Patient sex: M
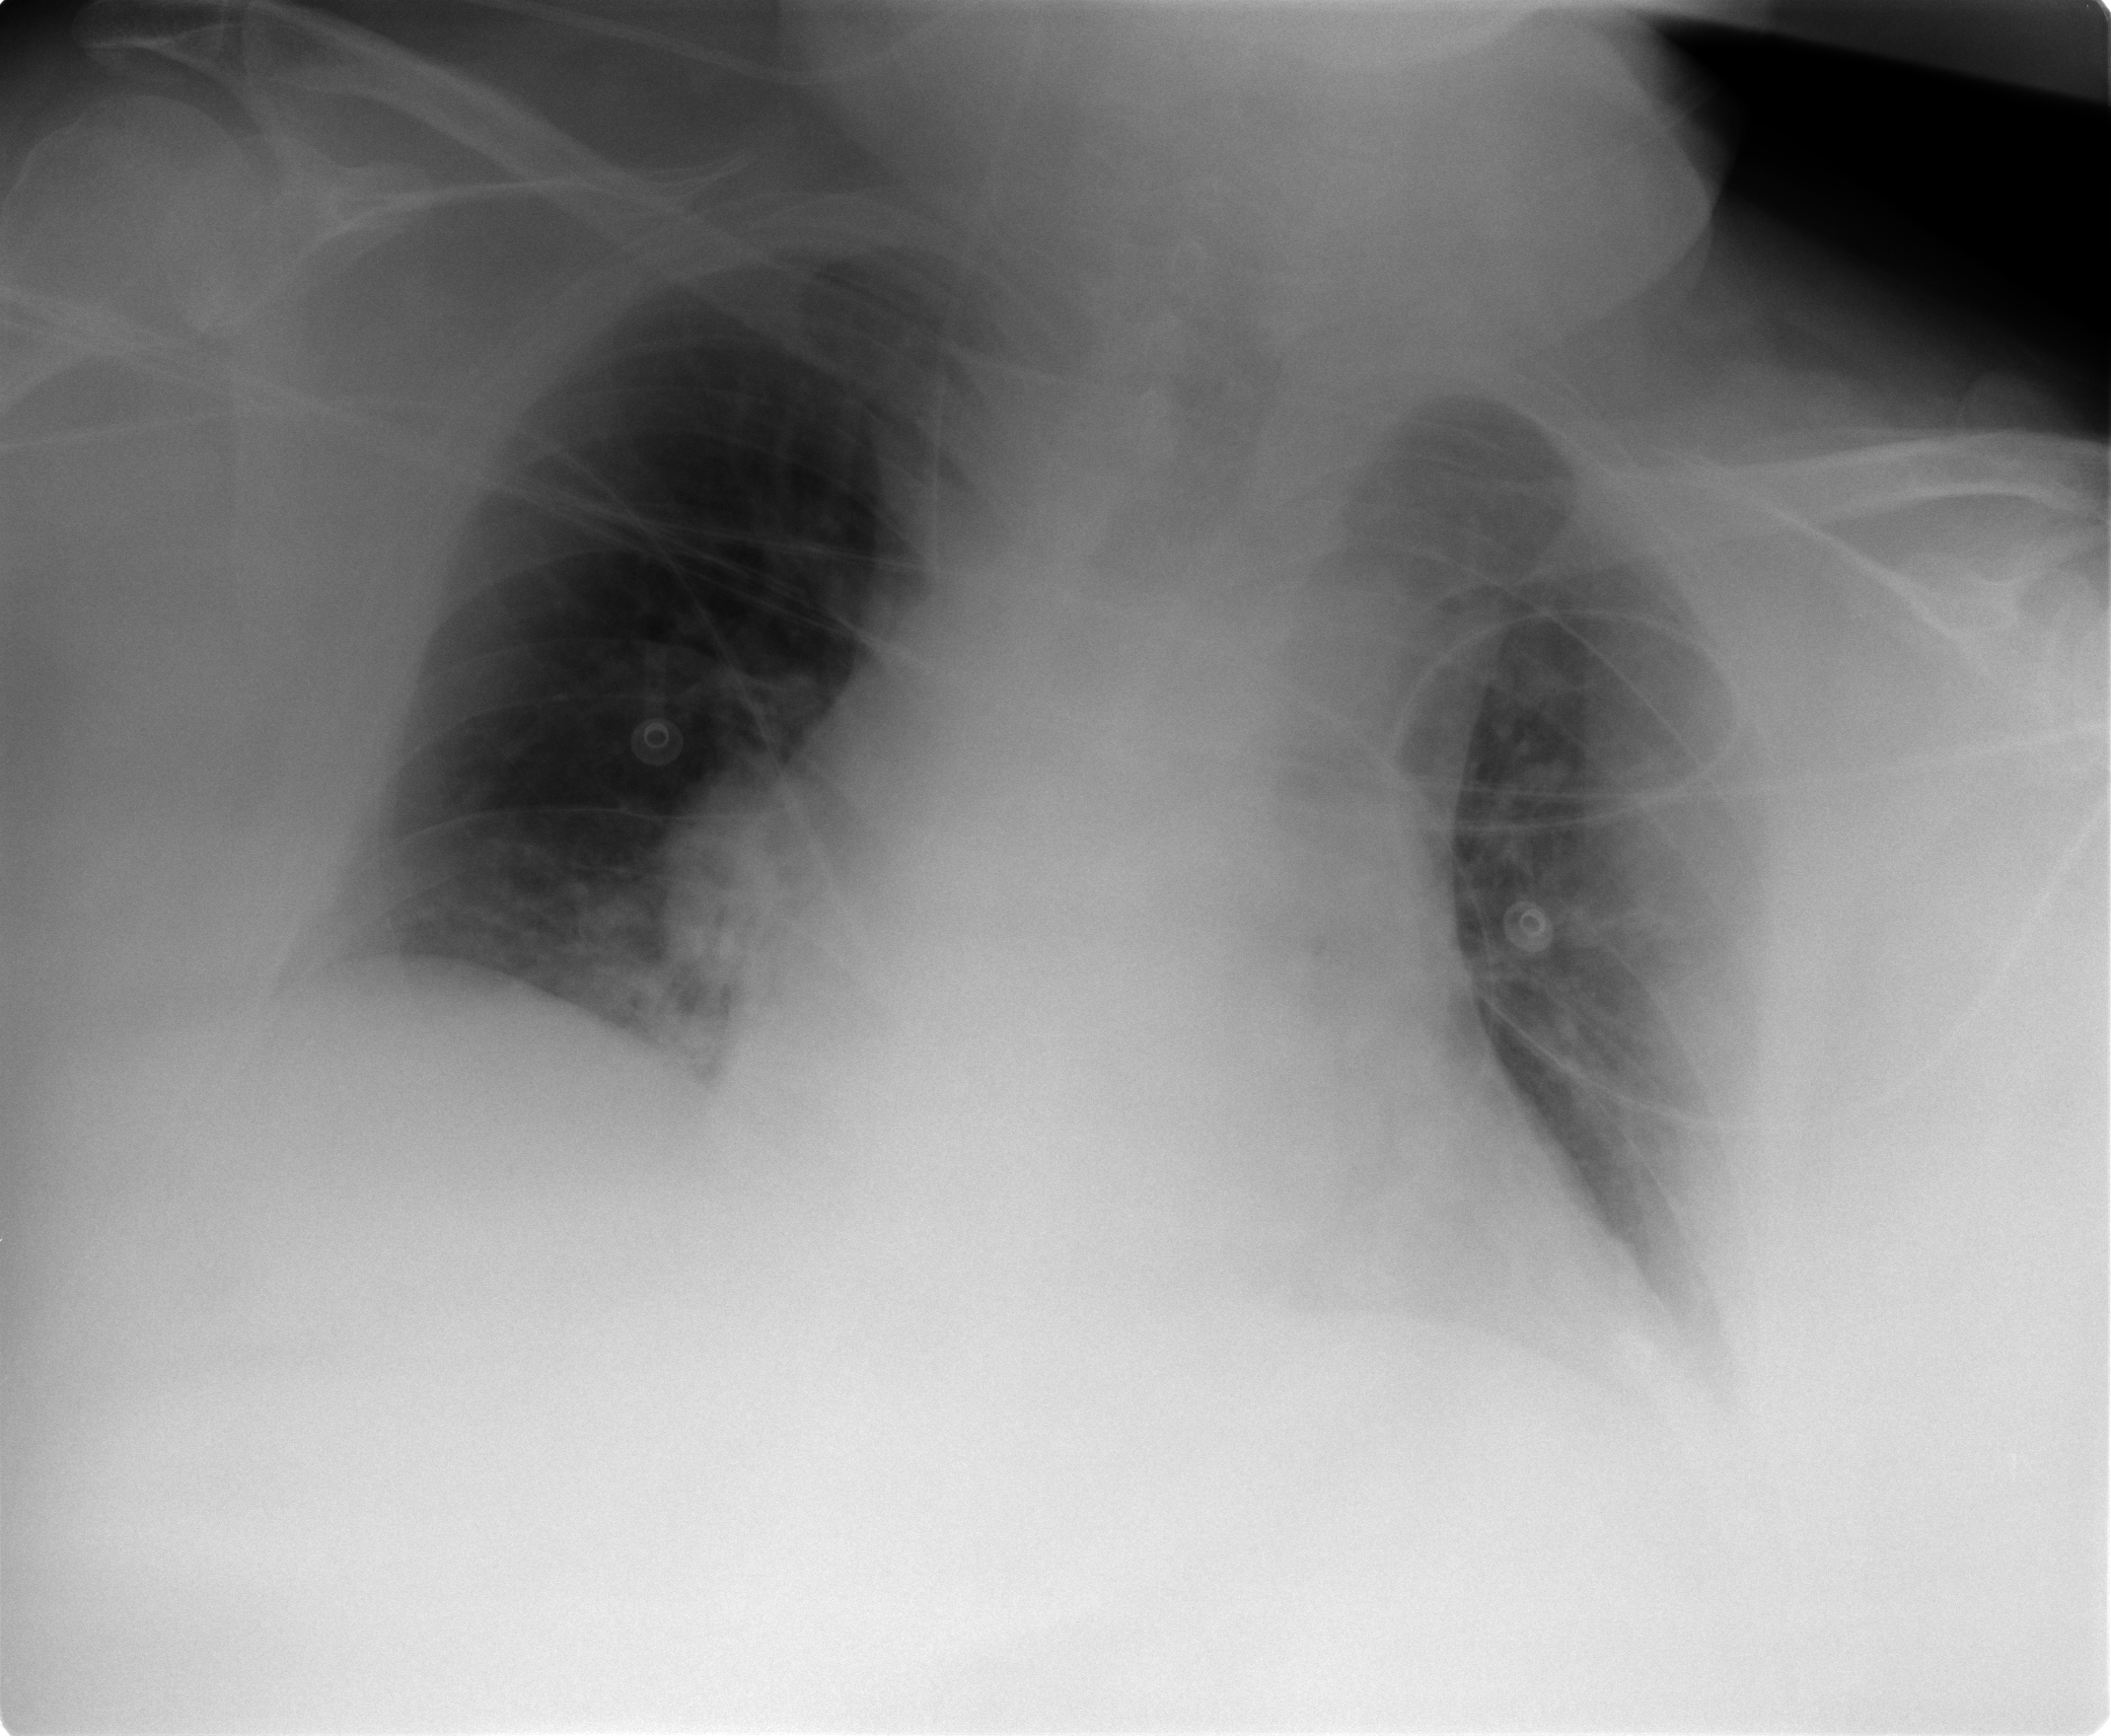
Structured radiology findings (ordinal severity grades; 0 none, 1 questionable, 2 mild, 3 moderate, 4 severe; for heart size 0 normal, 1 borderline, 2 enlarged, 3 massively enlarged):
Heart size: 2
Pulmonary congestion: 1
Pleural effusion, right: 0
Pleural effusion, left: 0
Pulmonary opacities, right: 0
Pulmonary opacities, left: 0
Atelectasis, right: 2
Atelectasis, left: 2